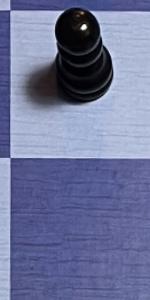
Label: Empty